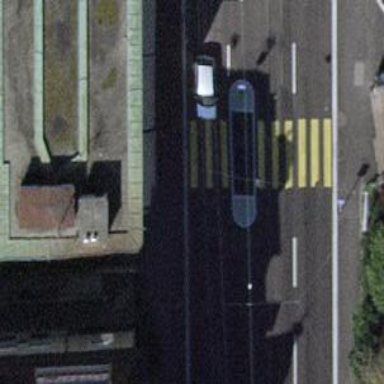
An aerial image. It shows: Uncontrolled zebra crossing with pedestrian island.